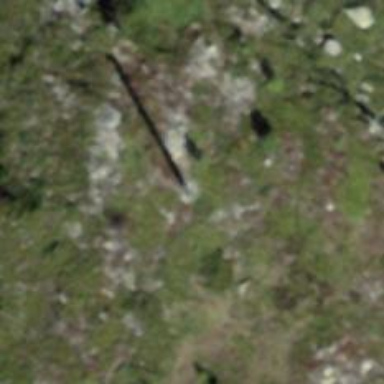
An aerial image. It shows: Power pole.